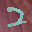
Label: 2